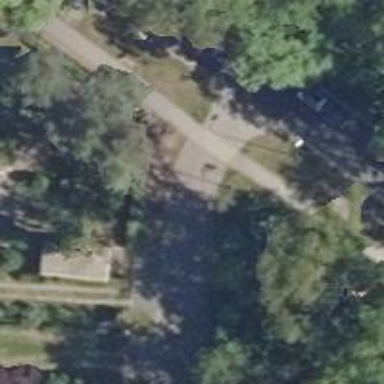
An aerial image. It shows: Residential road with asphalt surface and no sidewalks.